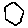
Label: hexagon